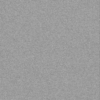
Label: dusty